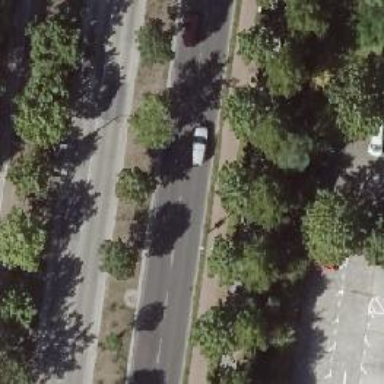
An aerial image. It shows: Avenue lined with broadleaved deciduous trees.